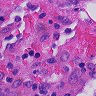
Metastatic tissue present: no